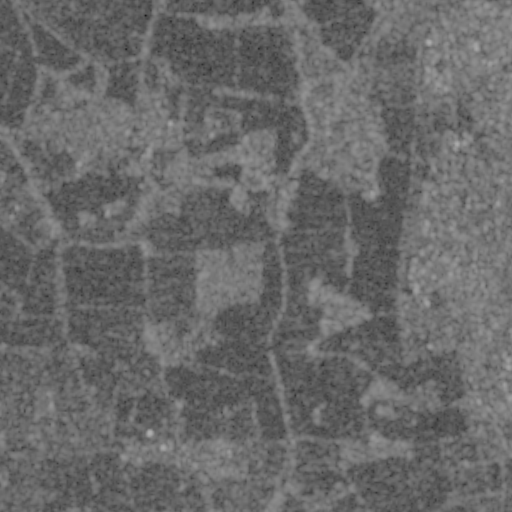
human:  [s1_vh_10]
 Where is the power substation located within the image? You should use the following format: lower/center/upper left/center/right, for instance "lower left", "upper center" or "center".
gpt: The power substation is located in the center of the image.
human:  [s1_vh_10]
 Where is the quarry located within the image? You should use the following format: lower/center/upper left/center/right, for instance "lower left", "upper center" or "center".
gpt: The quarry is located in the center left of the image.
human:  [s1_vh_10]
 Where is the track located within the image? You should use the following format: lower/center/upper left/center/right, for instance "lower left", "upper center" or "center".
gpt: The track is located in the upper right of the image.
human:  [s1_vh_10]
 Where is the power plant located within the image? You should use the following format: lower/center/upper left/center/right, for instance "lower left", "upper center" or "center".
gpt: There is no power plant in the image.

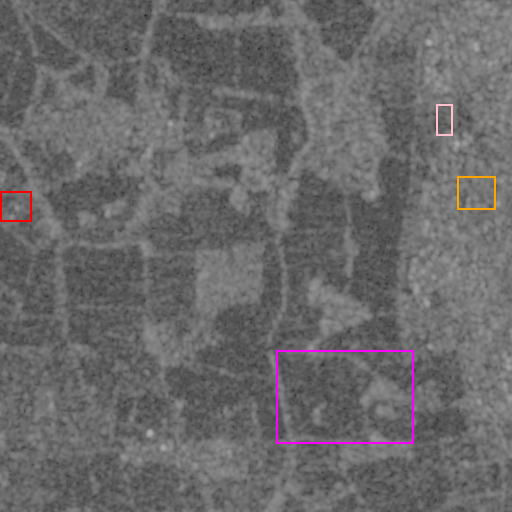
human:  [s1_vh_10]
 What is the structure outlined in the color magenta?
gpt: The structure outlined in magenta is a crop field.
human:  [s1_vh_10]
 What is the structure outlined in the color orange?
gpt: The structure outlined in orange is a park.
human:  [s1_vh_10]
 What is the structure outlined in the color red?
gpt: The structure outlined in red is a quarry.
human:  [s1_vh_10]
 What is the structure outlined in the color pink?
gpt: The structure outlined in pink is a track.
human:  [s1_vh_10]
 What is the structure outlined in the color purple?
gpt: There is no purple outline.